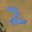
Label: 2